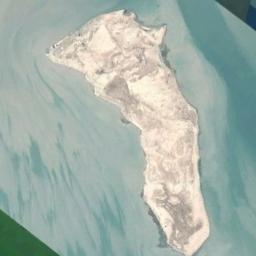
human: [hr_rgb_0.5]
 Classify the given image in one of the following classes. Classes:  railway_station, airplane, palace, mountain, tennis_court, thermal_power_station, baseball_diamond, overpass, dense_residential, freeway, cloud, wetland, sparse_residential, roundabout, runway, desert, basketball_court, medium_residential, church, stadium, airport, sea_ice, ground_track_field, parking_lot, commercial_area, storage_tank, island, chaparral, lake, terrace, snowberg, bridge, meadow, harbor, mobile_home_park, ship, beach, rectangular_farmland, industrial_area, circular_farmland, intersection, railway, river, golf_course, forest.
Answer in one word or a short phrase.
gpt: island